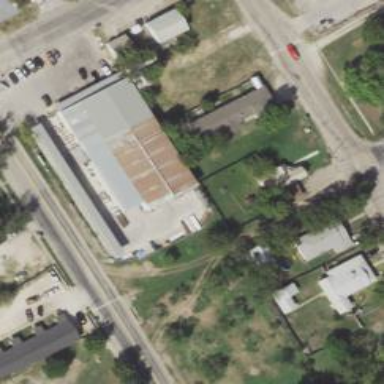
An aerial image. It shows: Hardware shop located inside building.